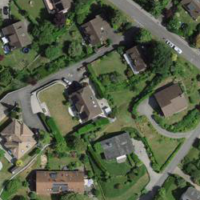
EUNIS habitat code: 55
Species observed at this site:
Euplagia quadripunctaria